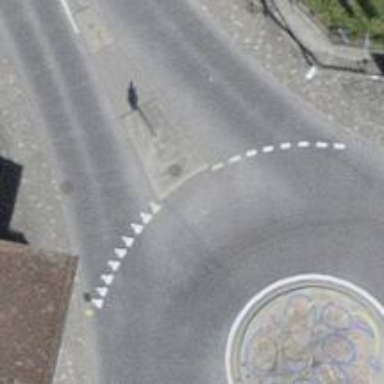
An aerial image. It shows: Road with "give way" sign.